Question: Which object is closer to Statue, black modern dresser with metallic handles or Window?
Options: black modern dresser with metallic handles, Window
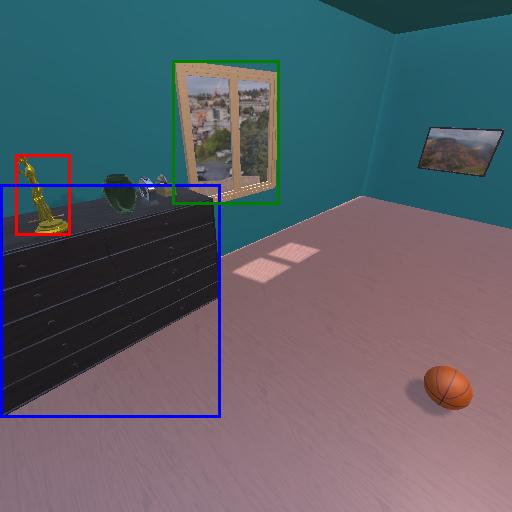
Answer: black modern dresser with metallic handles